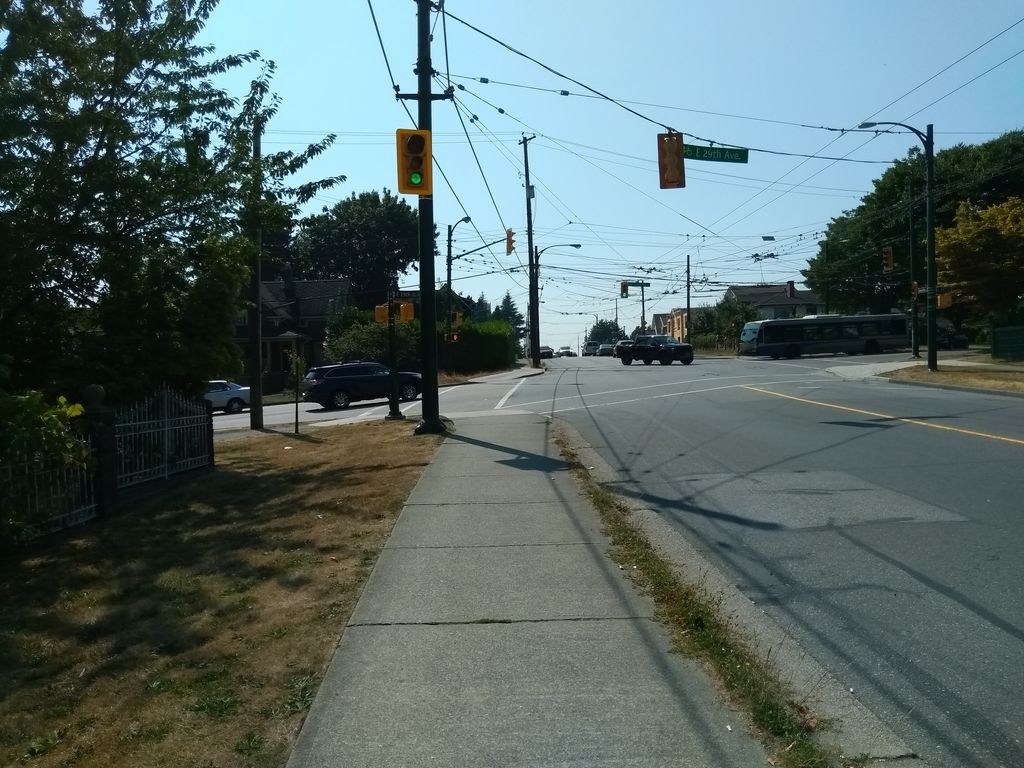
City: vancouver